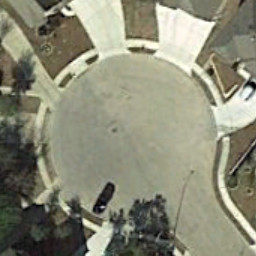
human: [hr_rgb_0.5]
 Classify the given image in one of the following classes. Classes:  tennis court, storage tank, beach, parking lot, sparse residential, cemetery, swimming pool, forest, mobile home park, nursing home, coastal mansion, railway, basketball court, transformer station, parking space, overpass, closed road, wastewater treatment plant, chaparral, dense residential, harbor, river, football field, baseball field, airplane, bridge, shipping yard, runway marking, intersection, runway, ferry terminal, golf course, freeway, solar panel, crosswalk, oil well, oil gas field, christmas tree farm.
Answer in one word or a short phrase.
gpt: closed road